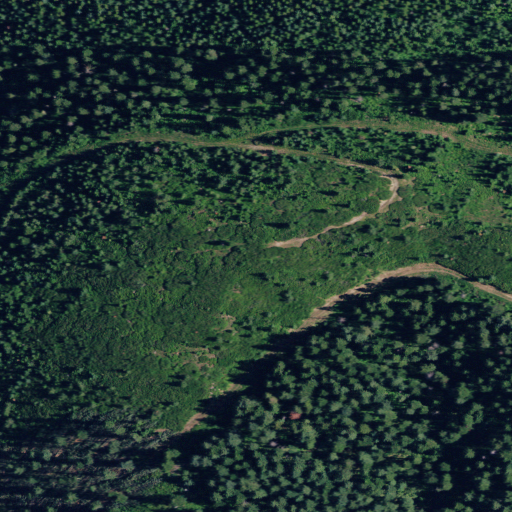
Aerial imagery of mountain in Idaho named Silver Butte containing evergreen forest, shrub, and grassland